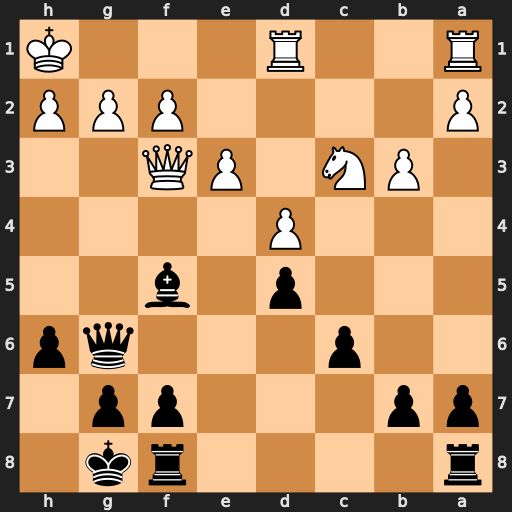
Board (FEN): r4rk1/pp3pp1/2p3qp/3p1b2/3P4/1PN1PQ2/P4PPP/R2R3K
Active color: b
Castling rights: -
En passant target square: -
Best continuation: Bg4 Qg3 Bxd1 Qxg6 fxg6